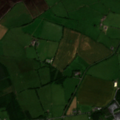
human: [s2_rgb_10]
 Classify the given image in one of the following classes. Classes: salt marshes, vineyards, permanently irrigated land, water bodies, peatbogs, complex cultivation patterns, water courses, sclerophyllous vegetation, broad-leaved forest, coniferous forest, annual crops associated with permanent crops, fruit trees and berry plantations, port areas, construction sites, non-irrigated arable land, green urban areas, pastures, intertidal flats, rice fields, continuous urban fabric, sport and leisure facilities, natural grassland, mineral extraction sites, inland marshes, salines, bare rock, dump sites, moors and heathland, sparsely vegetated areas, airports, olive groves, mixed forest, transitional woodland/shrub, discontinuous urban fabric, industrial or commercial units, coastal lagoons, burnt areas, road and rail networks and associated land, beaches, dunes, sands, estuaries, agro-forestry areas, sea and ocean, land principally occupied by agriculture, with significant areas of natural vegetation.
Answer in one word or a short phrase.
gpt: mineral extraction sites, pastures, transitional woodland/shrub, peatbogs